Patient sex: F
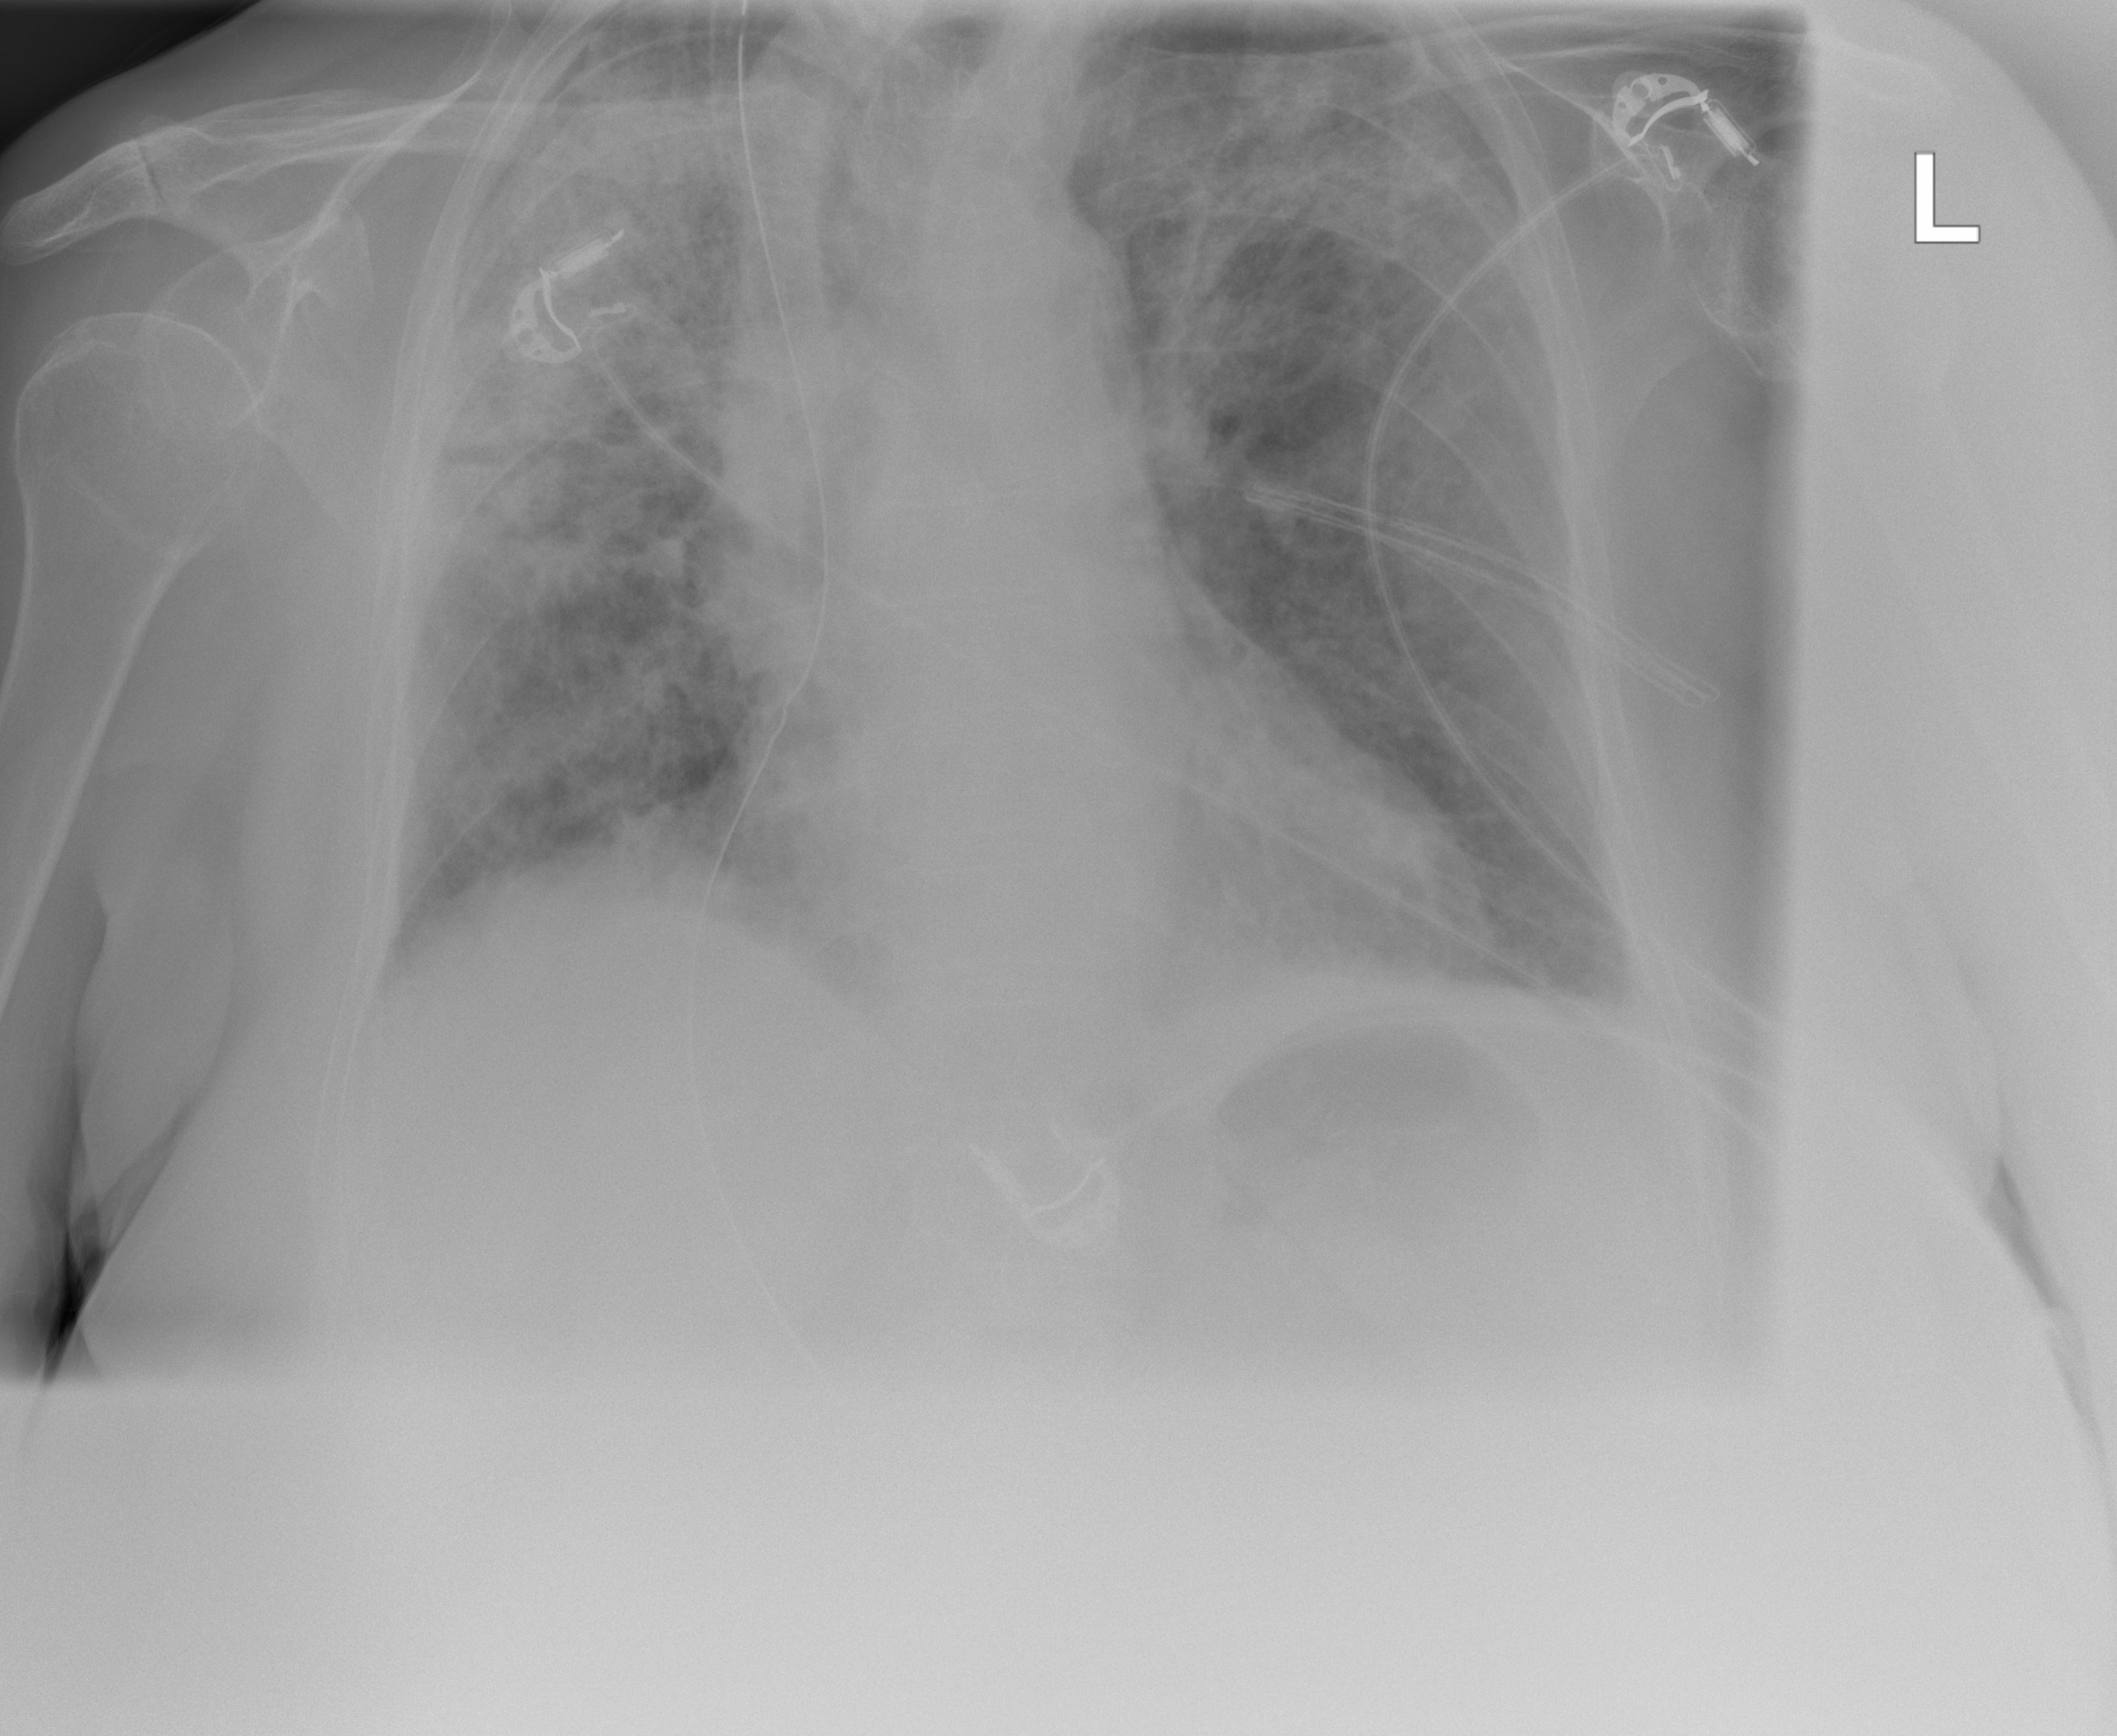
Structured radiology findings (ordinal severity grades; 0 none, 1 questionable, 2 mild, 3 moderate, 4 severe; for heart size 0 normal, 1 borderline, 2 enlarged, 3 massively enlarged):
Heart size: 0
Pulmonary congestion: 0
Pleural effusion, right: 2
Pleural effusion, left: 2
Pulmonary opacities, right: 4
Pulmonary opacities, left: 3
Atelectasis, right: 2
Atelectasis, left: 2